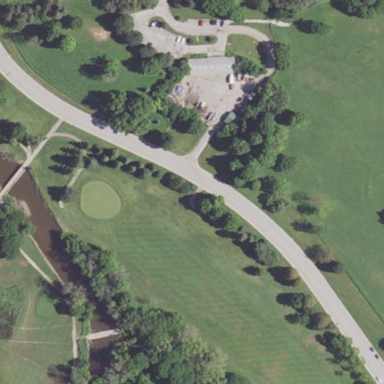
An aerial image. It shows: Golf fairway surrounded by grass.